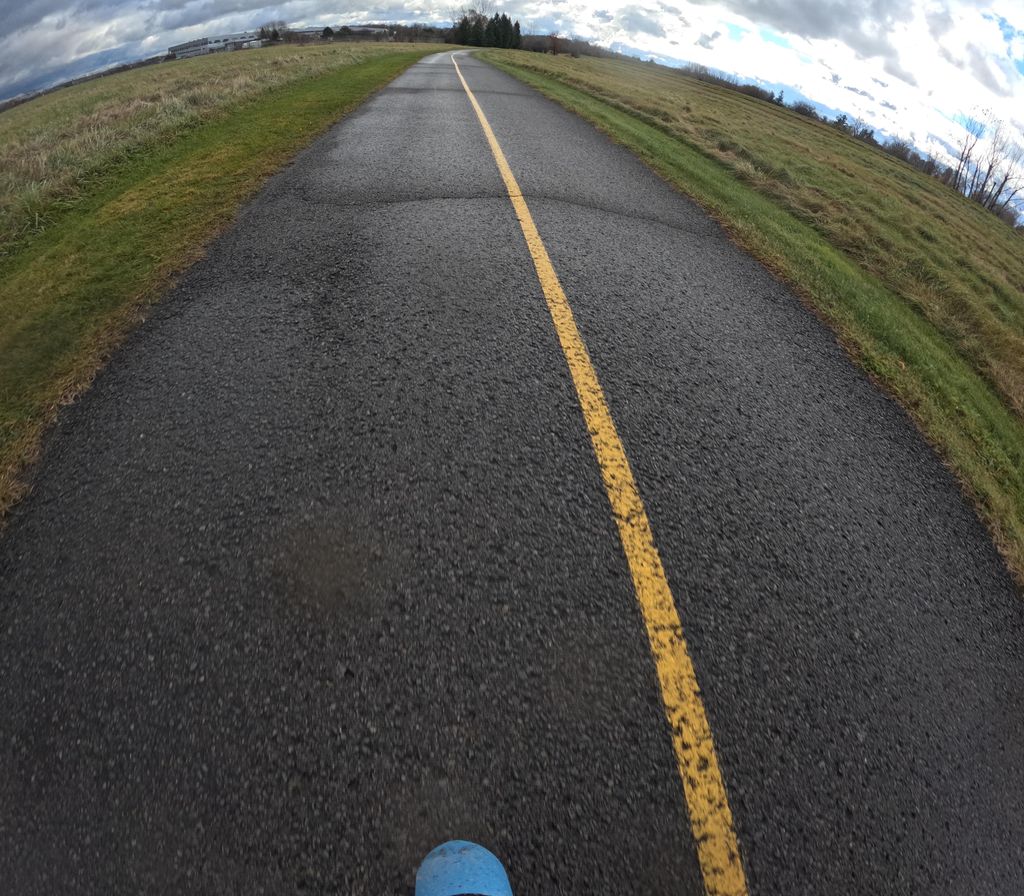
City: ottawa-gatineau